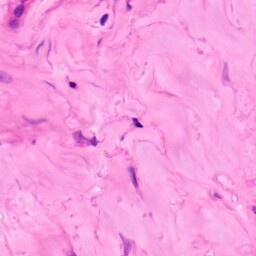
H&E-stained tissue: Lung